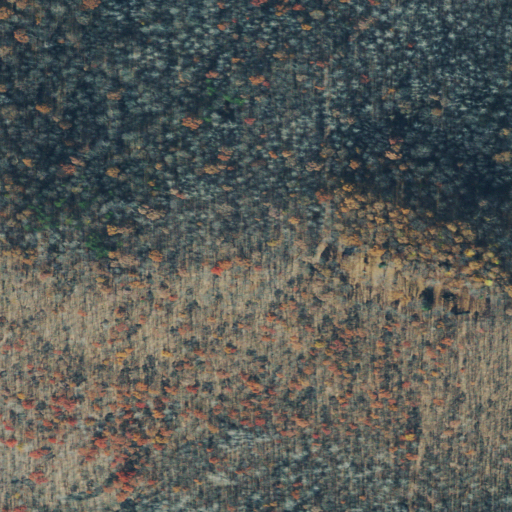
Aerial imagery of ridge(s) in Ohio named Moon Ridge containing only deciduous forest